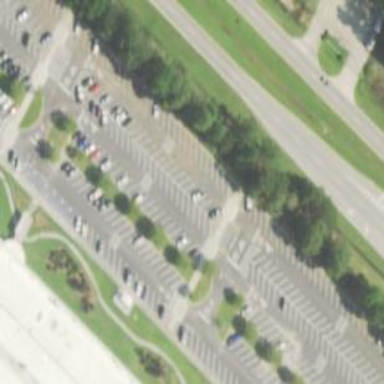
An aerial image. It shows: Parking area with surface.